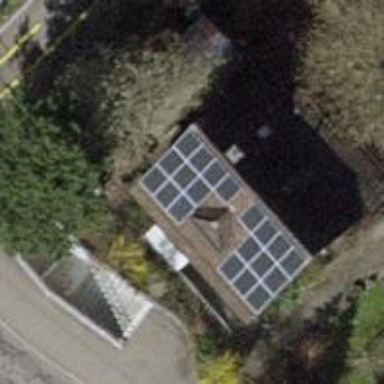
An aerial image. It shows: Solar power generator using photovoltaic panels.